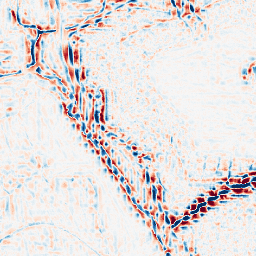
Category: wavelet
Decomposition family: wavelet_reverse_biorthogonal
Decomposition parameters: wavelet: rbio2.4
level: 3
Upsampling method: cubic_catmull_rom
Upsampling parameters: scale: 8
Upsampling scale: 8